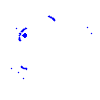
Particle: kaon